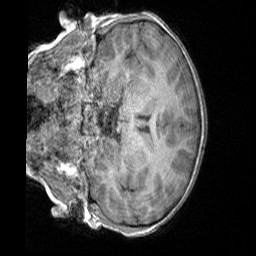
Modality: T1w
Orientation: coronal
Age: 7
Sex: male
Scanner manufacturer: siemens
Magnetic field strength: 3 T
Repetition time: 1.65 s
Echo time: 0.00203 s